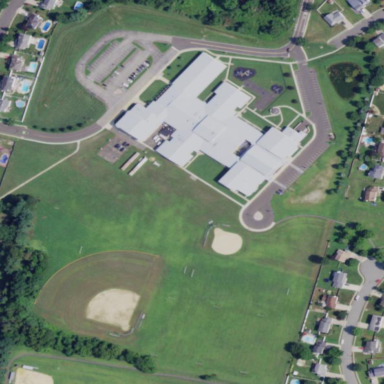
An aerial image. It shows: School.